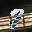
Label: 7